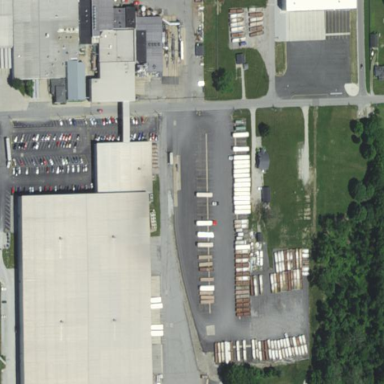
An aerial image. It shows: Industrial area.